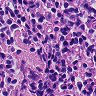
Metastatic tissue present: no